Field crop: maize
Growth stage: 2
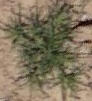
Species: salsola